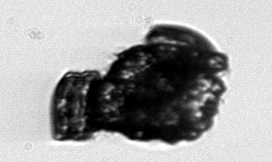
Label: Delphineis